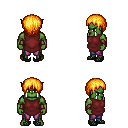
a pixel art fantasy rpg character, male body template, orc, green skin, maroon tunic, magenta pants, light blonde plain hairstyle, leather bracers, ghillies, four views (front, back, left, right), 2x2 character sprite sheet, small pixel art, hard edges, no anti-aliasing